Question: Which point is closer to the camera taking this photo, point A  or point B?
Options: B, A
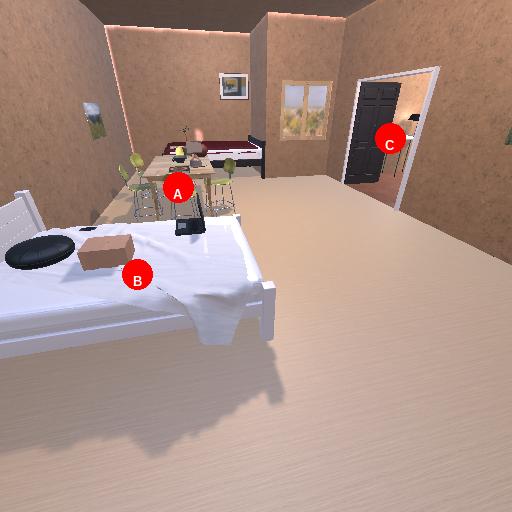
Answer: B